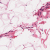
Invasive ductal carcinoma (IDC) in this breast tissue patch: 0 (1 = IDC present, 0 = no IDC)